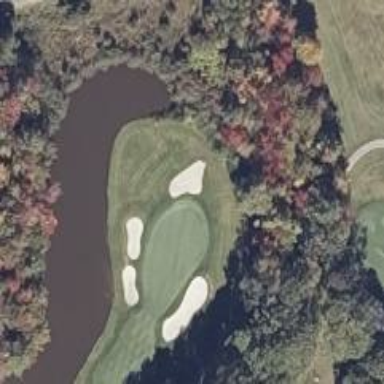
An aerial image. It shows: View of golf hole.